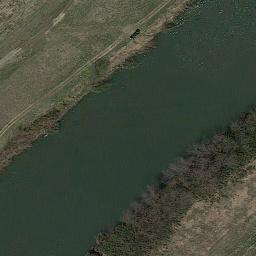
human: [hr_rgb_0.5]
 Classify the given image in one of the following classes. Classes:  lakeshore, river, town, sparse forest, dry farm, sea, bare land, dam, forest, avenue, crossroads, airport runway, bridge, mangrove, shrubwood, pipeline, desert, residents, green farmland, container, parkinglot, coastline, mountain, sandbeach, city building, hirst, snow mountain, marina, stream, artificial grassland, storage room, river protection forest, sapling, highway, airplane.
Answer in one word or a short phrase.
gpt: river